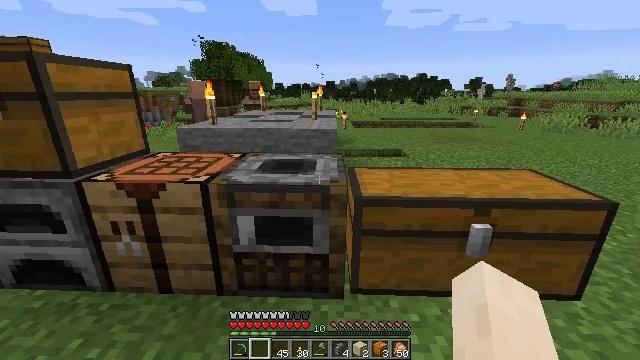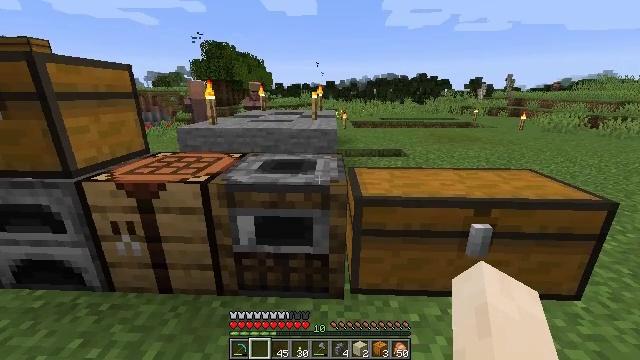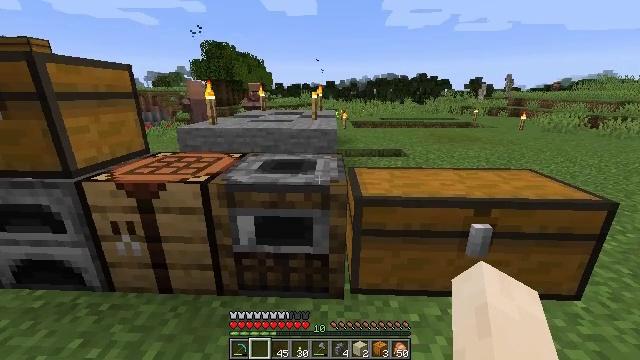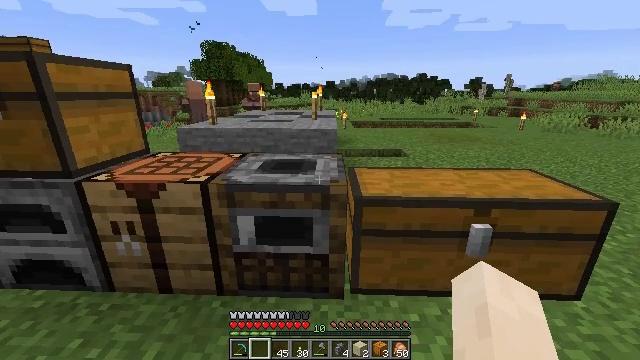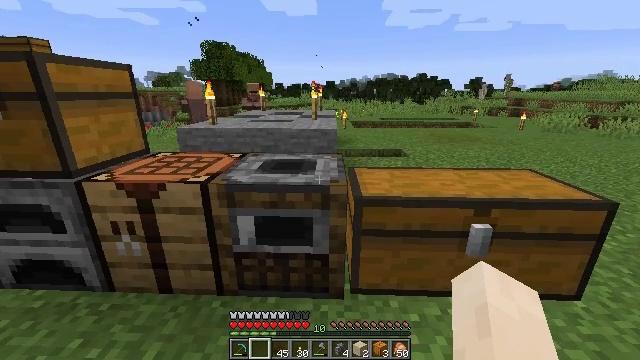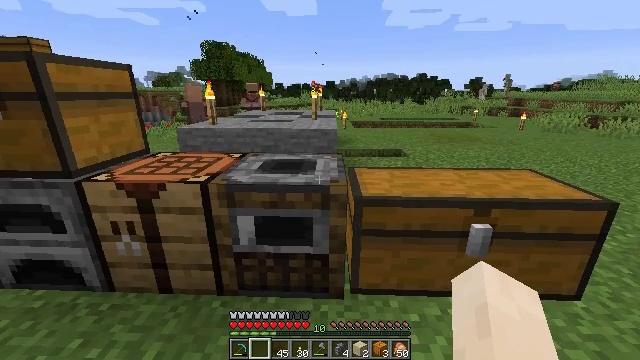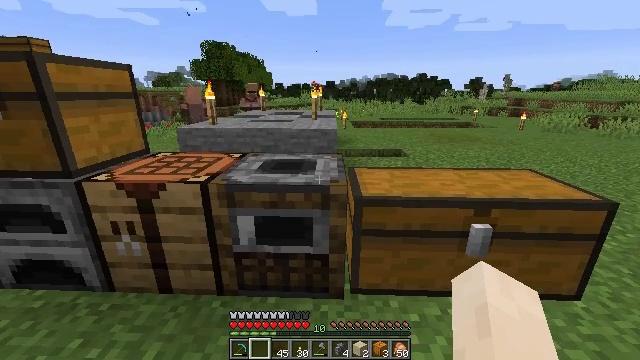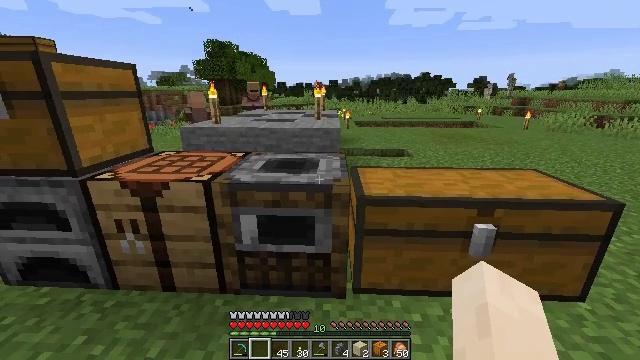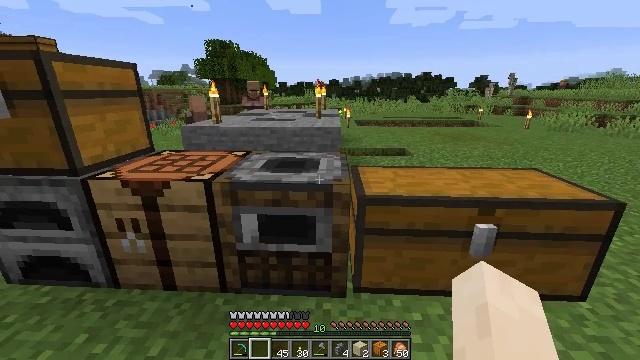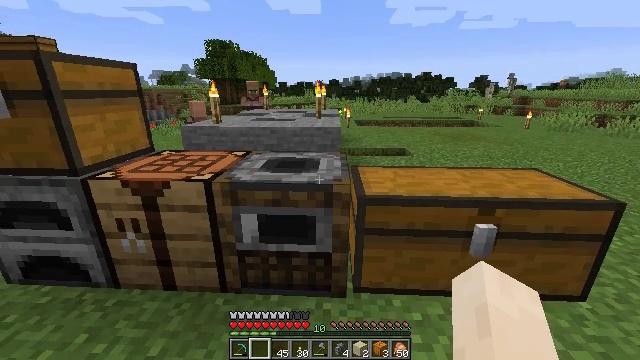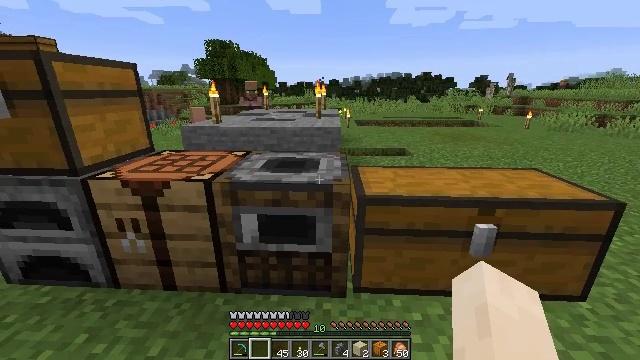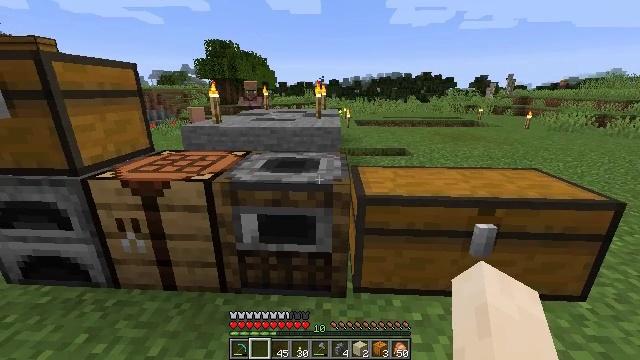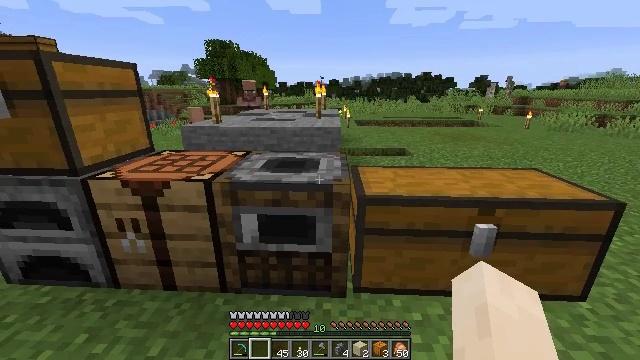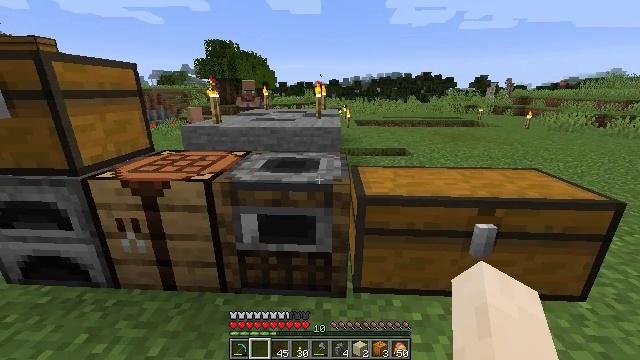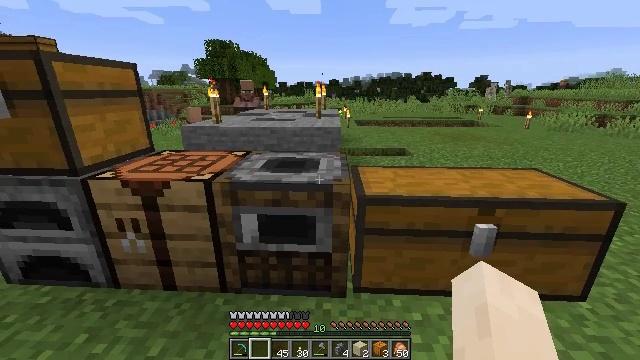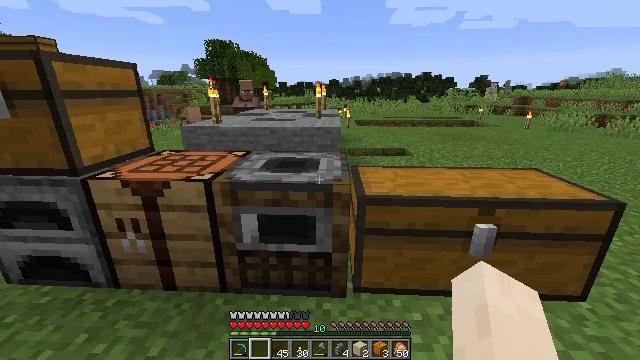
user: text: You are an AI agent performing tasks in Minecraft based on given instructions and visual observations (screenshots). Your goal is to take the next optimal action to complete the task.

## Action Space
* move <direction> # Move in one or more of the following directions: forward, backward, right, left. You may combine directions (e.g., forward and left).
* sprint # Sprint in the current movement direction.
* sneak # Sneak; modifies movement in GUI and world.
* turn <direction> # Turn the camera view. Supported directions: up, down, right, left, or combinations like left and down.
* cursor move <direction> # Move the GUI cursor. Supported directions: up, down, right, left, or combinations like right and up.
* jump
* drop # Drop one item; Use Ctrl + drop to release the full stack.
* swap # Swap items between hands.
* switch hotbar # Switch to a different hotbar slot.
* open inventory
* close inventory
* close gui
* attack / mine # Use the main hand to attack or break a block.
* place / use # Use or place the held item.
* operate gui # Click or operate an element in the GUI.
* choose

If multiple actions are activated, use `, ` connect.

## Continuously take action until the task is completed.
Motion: motion action
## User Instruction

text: Mine the smoker to break it.
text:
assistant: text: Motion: no_op
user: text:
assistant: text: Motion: no_op
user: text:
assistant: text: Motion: no_op
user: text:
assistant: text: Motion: no_op
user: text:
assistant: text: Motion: no_op
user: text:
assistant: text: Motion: no_op
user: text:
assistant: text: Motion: no_op
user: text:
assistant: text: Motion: no_op
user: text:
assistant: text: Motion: no_op
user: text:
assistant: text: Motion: no_op
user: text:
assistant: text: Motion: no_op
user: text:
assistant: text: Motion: no_op
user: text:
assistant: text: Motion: no_op
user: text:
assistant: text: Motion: no_op
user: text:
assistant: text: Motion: no_op
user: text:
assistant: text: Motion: no_op
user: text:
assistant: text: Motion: no_op
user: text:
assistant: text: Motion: no_op
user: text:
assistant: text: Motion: no_op
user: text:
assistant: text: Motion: no_op
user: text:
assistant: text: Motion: no_op
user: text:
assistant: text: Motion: no_op
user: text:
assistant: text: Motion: no_op
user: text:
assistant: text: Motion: no_op
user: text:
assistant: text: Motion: no_op
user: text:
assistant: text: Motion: no_op
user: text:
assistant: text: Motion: no_op
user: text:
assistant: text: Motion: no_op
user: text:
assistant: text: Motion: no_op
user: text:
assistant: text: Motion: no_op